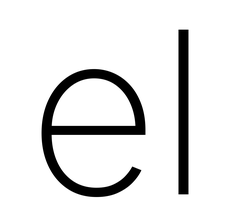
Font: Inter_ExtraLight